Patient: sex M, age 34
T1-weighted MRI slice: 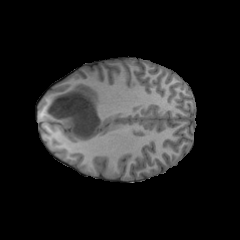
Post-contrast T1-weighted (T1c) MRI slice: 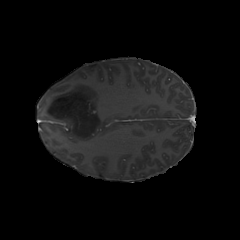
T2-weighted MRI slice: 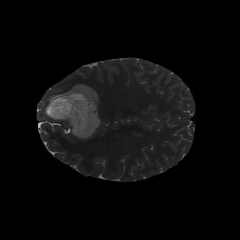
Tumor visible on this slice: yes
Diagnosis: Astrocytoma, IDH-mutant
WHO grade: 2